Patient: sex F, age 31
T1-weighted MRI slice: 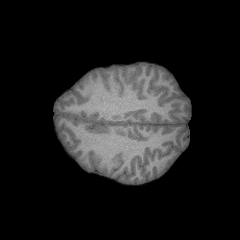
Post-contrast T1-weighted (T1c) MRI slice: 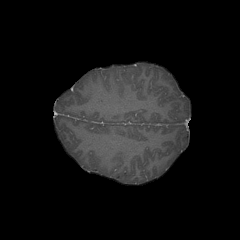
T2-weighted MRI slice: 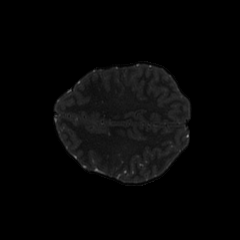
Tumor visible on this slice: no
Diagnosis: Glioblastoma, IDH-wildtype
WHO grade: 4